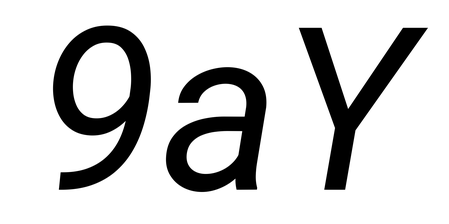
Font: Roboto-Italic_Italic